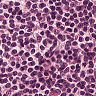
Metastatic tissue present: no